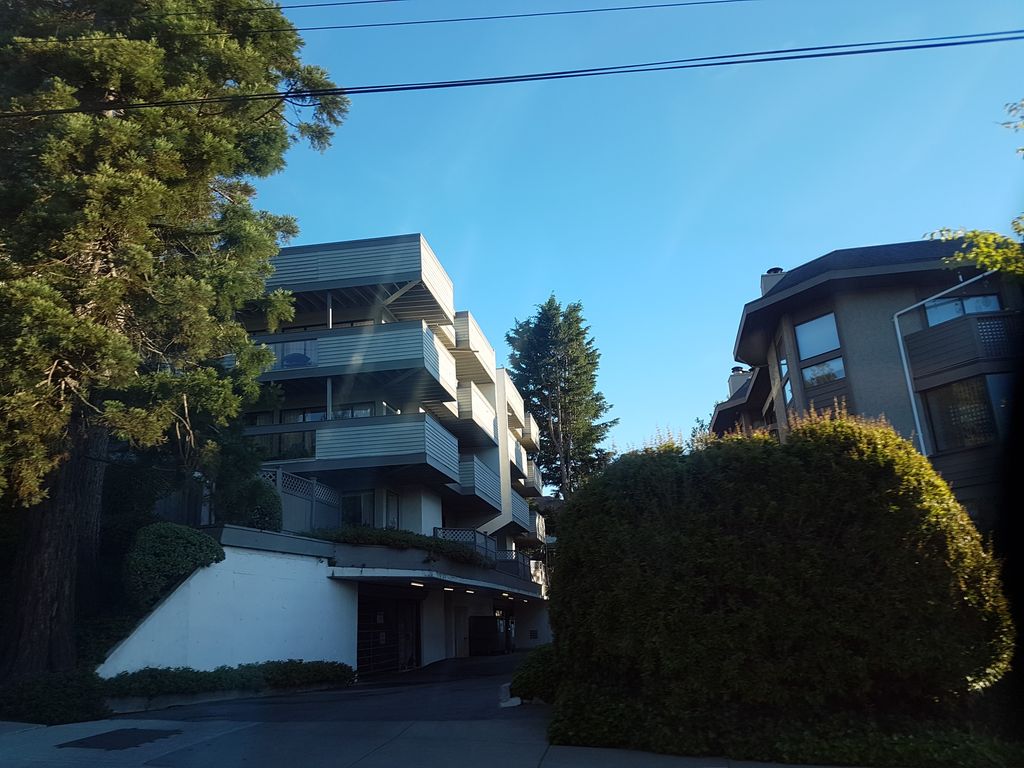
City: victoria